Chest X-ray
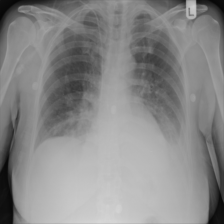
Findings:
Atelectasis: negative
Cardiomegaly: negative
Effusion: positive
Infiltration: negative
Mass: negative
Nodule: negative
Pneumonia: negative
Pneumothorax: negative
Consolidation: negative
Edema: negative
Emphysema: negative
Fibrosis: negative
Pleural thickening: negative
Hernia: negative